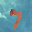
Label: 7